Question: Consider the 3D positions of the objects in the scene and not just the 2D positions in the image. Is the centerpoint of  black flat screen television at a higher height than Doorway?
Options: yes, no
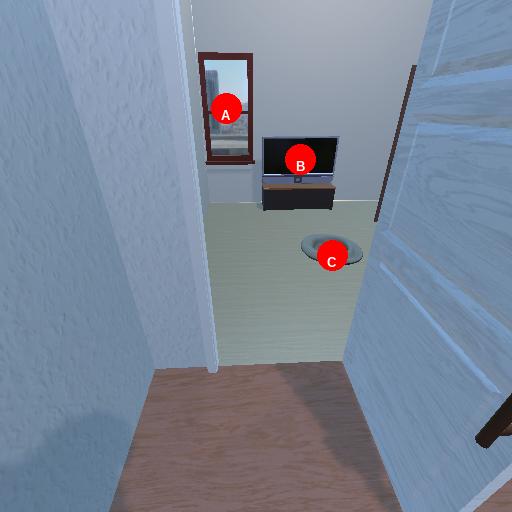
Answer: yes